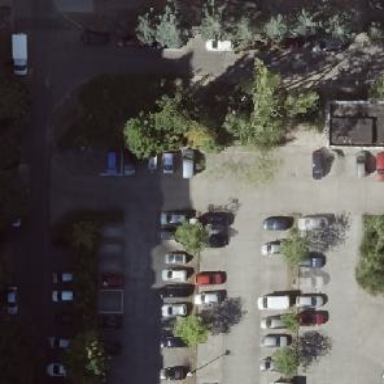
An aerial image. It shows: Parking aisle with concrete surface.